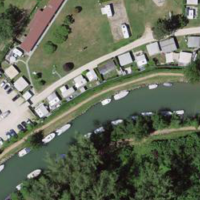
EUNIS habitat code: 54
Species observed at this site:
Fraxinus excelsior
Cyanistes caeruleus
Corylus avellana
Alcedo atthis
Sylvia borin
Troglodytes troglodytes
Chloris chloris
Aix sponsa
Sylvia atricapilla
Turdus merula
Erithacus rubecula
Oriolus oriolus
Cornus sanguinea
Picus viridis